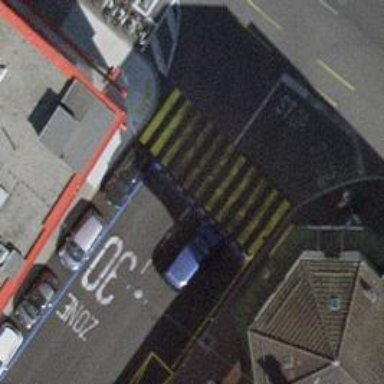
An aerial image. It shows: Marked zebra crossing on the road.